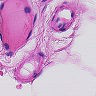
Metastatic tissue present: no